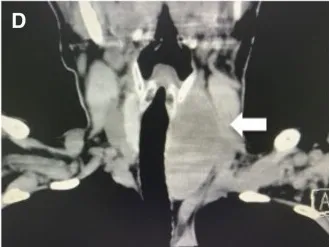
Computed tomography. Show an 80 mm tumour behind the left lobe of the thyroid gland.
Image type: radiology (ct)